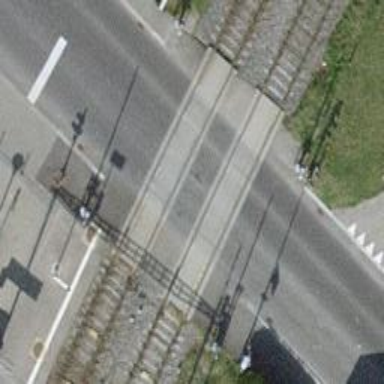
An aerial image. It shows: Level crossing with double half barrier.